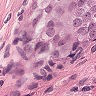
Metastatic tissue present: yes